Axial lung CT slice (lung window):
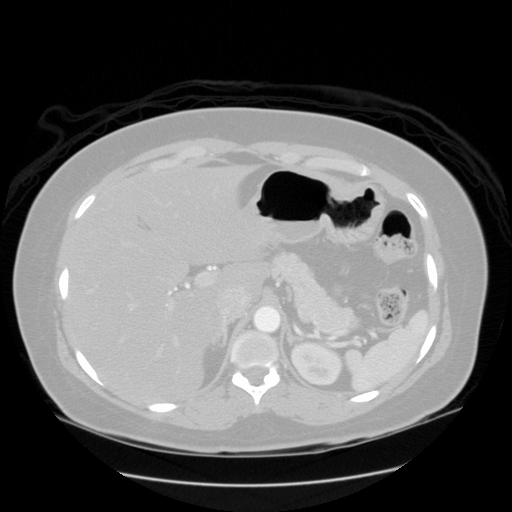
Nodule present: no